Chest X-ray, PA view. Patient: 48 years old, sex M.
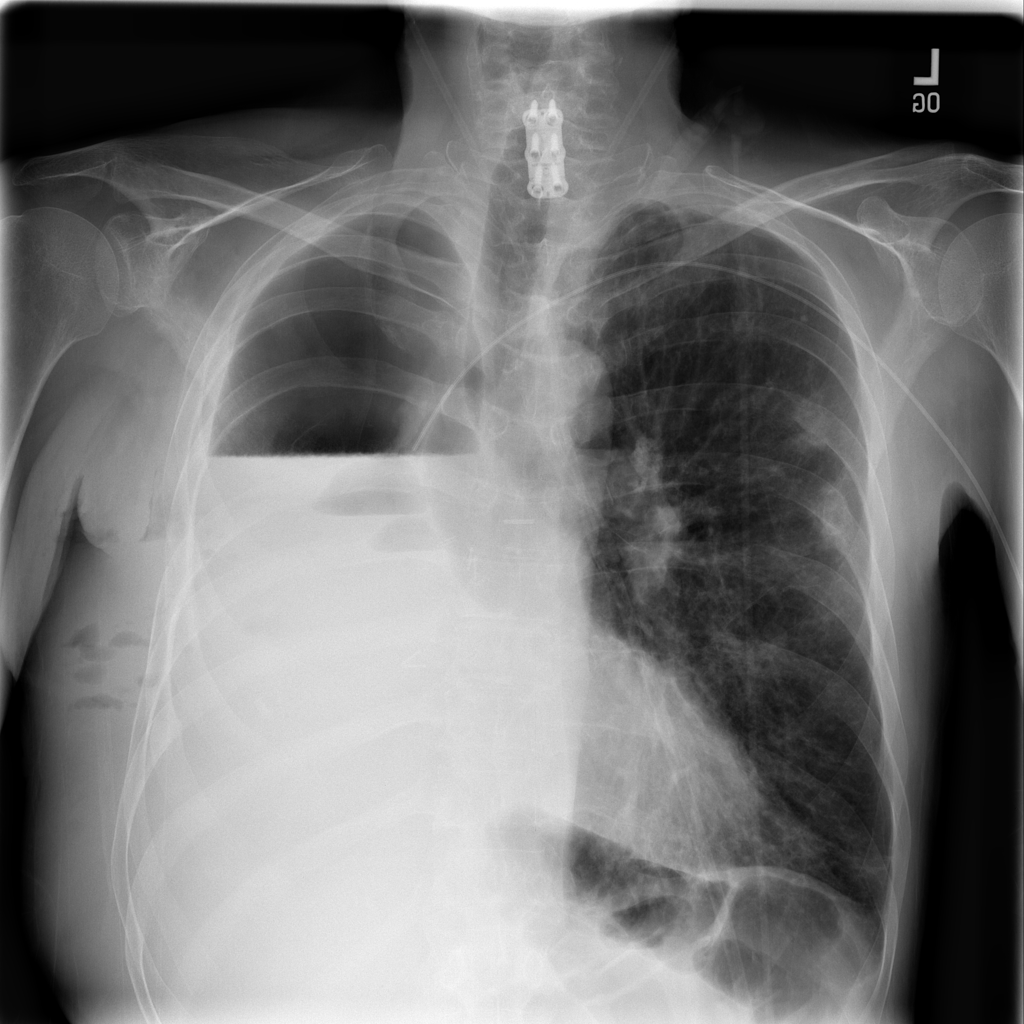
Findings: Emphysema